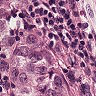
Metastatic tissue present: yes